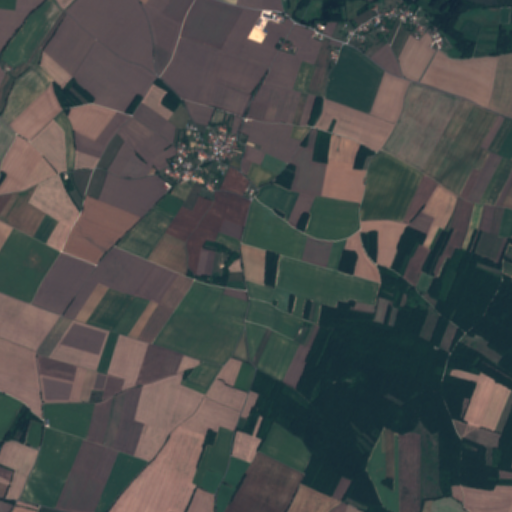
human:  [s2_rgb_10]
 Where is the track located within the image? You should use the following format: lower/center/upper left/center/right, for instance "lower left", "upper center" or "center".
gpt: The track is located in the lower center of the image.
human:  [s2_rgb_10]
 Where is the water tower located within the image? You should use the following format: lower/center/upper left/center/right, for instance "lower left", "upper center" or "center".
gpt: The water tower is located in the upper center of the image.
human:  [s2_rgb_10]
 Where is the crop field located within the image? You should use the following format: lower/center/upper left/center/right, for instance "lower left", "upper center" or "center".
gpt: There is no crop field in the image.